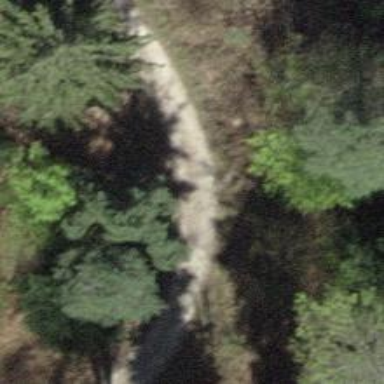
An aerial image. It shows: Track road with grade3 tracktype.